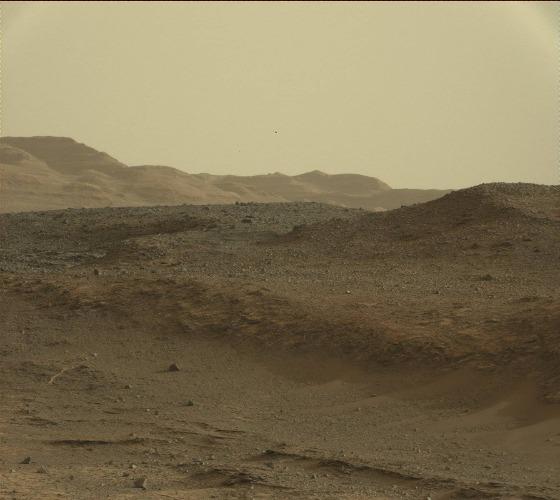
Terrain classes present: Gravel / Sand / Soil, Rock, Sky / Distant Mountains